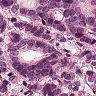
Metastatic tissue present: yes